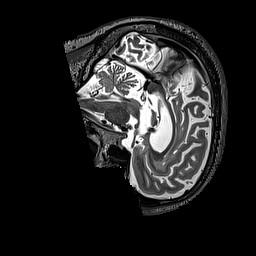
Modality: T2w
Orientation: sagittal
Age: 58
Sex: male
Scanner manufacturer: siemens
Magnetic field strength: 3 T
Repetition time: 3.2 s
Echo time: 0.567 s